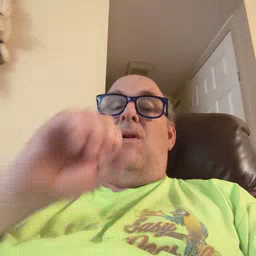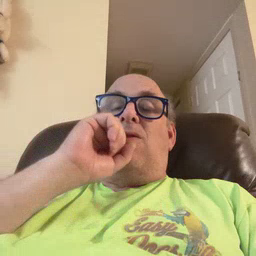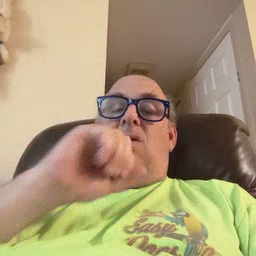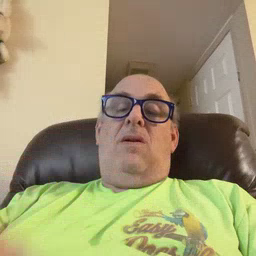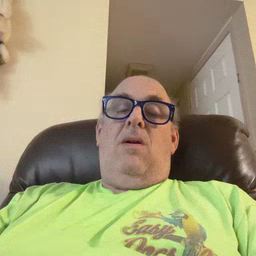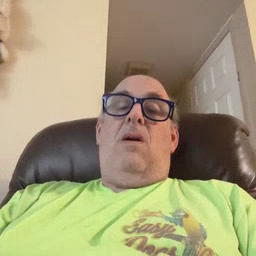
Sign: snack